Question: I've tried researching about this for many days. I've really really no idea how to start on doing a very similar style as below. I know it consists of one button and a edittext. However, i do not know how to begin with. Do anybody have a sample code for similar styled bar?

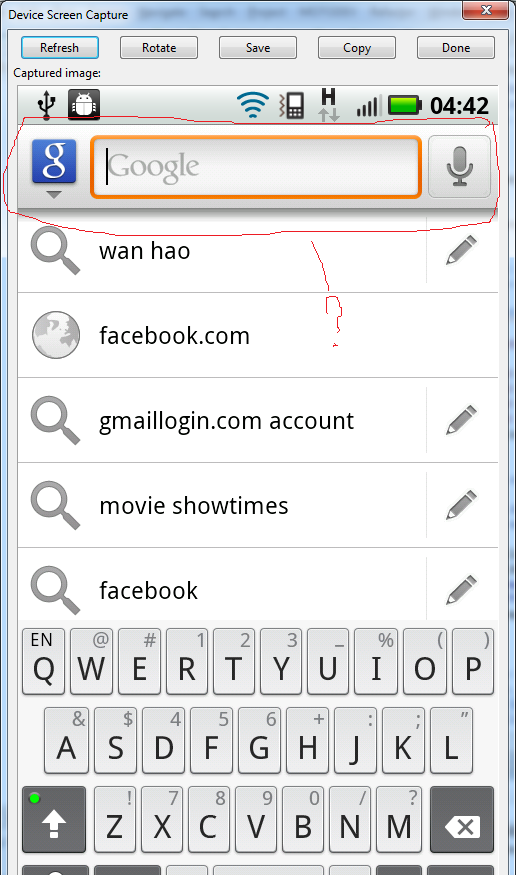
Answer: The android search bar is a mix of native and custom elements.
The Layout used by the search bar can be found in the android source code at this path (for the 2.1 version I can on my hard drive):
frameworks/base/core/res/res/layout/search_bar.xml
You can found the detail of the layout below:
'''
<view
xmlns:android="http://schemas.android.com/apk/res/android"
class="android.app.SearchDialog$SearchBar"
android:id="@+id/search_bar"
android:layout_width="fill_parent"
android:layout_height="wrap_content"
android:orientation="vertical"
android:focusable="true"
android:descendantFocusability="afterDescendants">
<!-- Outer layout defines the entire search bar at the top of the screen -->
<LinearLayout
android:id="@+id/search_plate"
android:layout_width="fill_parent"
android:layout_height="wrap_content"
android:orientation="vertical"
android:paddingLeft="12dip"
android:paddingRight="12dip"
android:paddingTop="7dip"
android:paddingBottom="16dip"
android:background="@drawable/search_plate_global" >
<!-- This is actually used for the badge icon *or* the badge label (or neither) -->
<TextView
android:id="@+id/search_badge"
android:layout_width="wrap_content"
android:layout_height="wrap_content"
android:layout_marginBottom="2dip"
android:drawablePadding="0dip"
android:textAppearance="?android:attr/textAppearanceSmall"
android:textColor="?android:attr/textColorPrimaryInverse" />
<!-- Inner layout contains the app icon, button(s) and EditText -->
<LinearLayout
android:id="@+id/search_edit_frame"
android:layout_width="fill_parent"
android:layout_height="wrap_content"
android:orientation="horizontal">
<ImageView
android:id="@+id/search_app_icon"
android:layout_height="36dip"
android:layout_width="36dip"
android:layout_marginRight="7dip"
android:layout_gravity="center_vertical"
/>
<view class="android.app.SearchDialog$SearchAutoComplete"
android:id="@+id/search_src_text"
android:background="@drawable/textfield_search"
android:layout_height="wrap_content"
android:layout_width="0dip"
android:layout_weight="1.0"
android:paddingLeft="8dip"
android:paddingRight="6dip"
android:drawablePadding="2dip"
android:singleLine="true"
android:ellipsize="end"
android:inputType="text|textAutoComplete"
android:dropDownWidth="fill_parent"
android:dropDownHeight="fill_parent"
android:dropDownAnchor="@id/search_plate"
android:dropDownVerticalOffset="-9dip"
android:popupBackground="@android:drawable/search_dropdown_background"
/>
<!-- This button can switch between text and icon "modes" -->
<Button
android:id="@+id/search_go_btn"
android:background="@drawable/btn_search_dialog"
android:layout_width="wrap_content"
android:layout_height="fill_parent"
/>
<ImageButton
android:id="@+id/search_voice_btn"
android:layout_width="wrap_content"
android:layout_height="fill_parent"
android:layout_marginLeft="8dip"
android:background="@drawable/btn_search_dialog_voice"
android:src="@android:drawable/ic_btn_speak_now"
/>
</LinearLayout>
</LinearLayout>
</view>
'''
All the drawables and styles are also in the source code.
To make exactly the same thing, you will have to copy the different elements in your own project.
You may also have to have a look the different classes:
- -